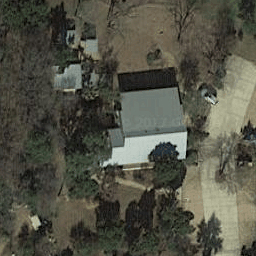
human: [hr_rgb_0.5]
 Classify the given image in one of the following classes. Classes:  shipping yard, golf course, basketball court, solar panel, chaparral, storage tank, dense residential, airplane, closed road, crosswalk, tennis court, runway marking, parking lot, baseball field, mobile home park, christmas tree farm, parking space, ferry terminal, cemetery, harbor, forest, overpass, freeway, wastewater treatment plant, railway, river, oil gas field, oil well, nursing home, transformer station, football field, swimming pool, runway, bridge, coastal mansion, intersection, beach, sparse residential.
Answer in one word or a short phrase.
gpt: sparse residential